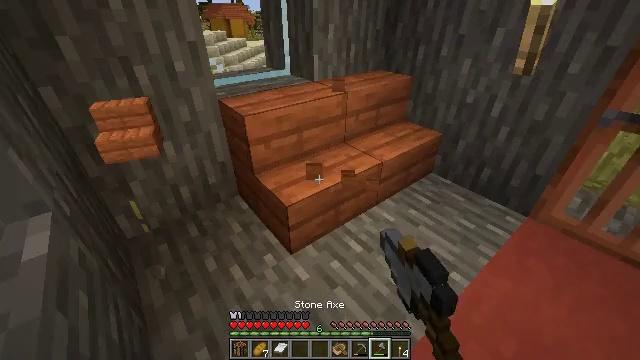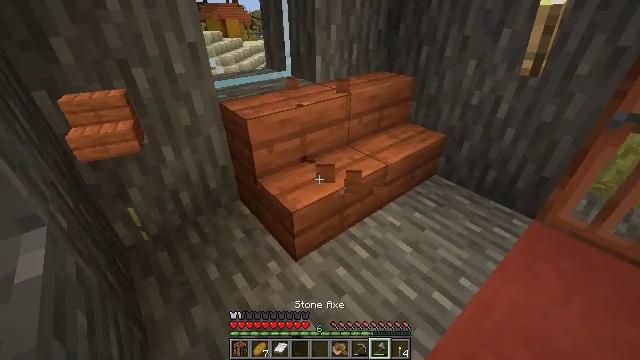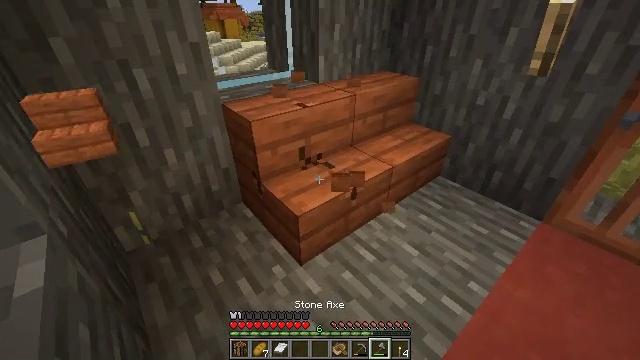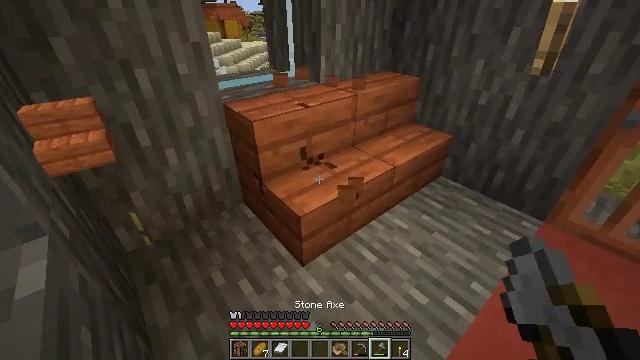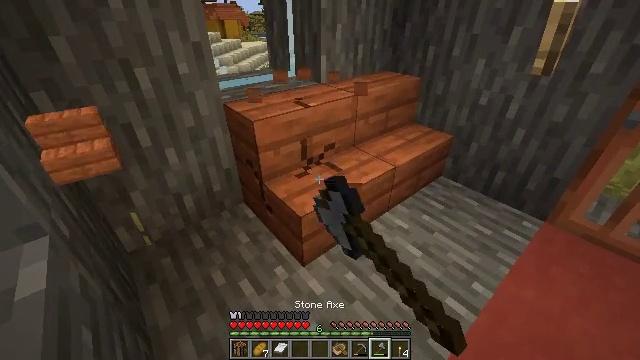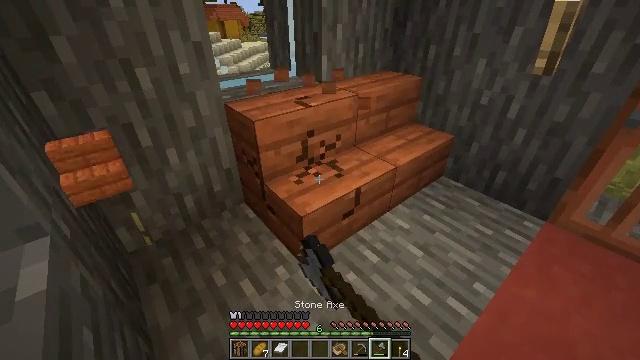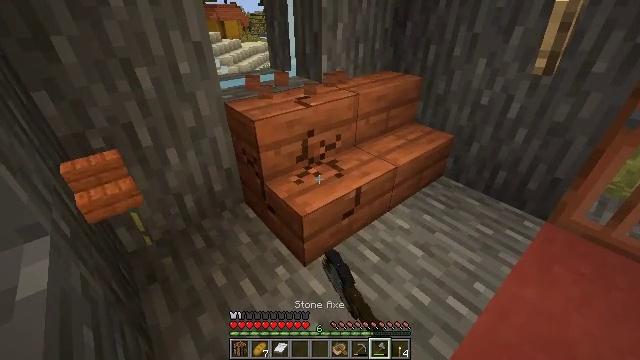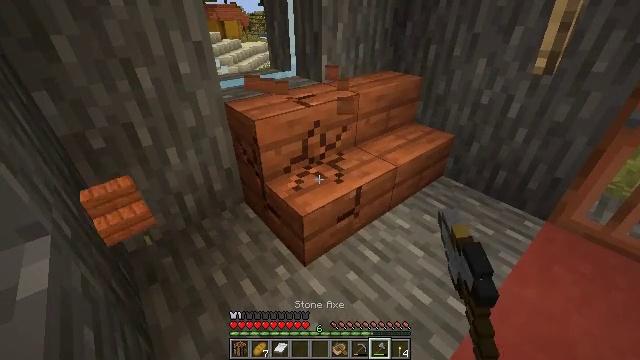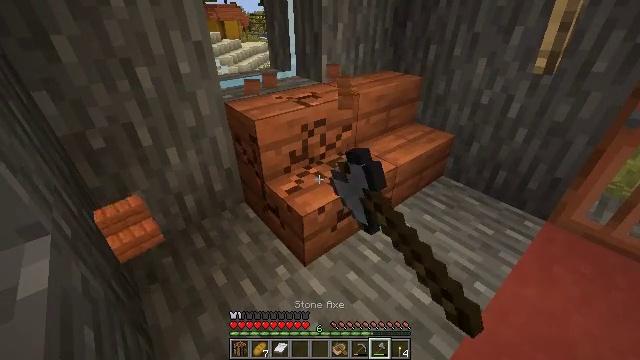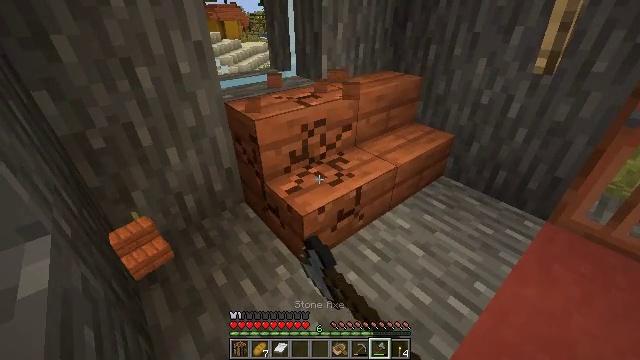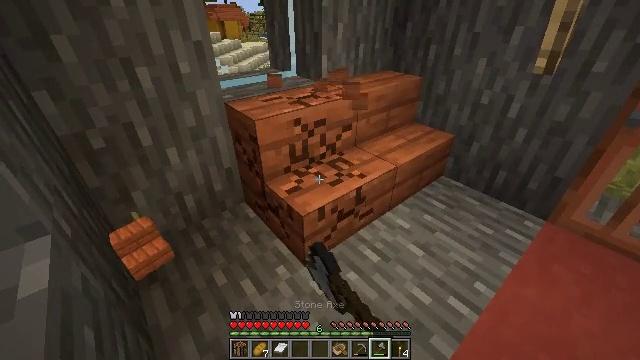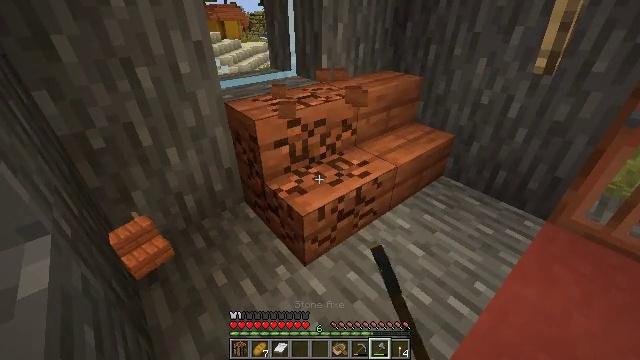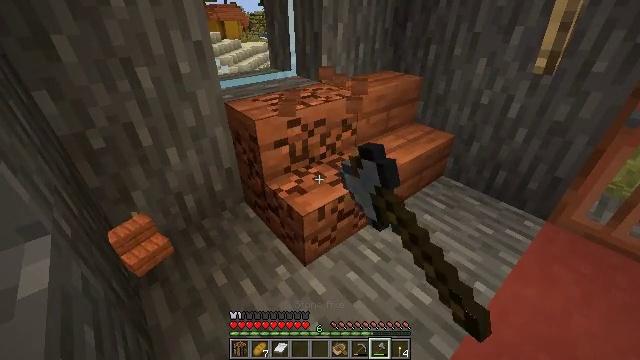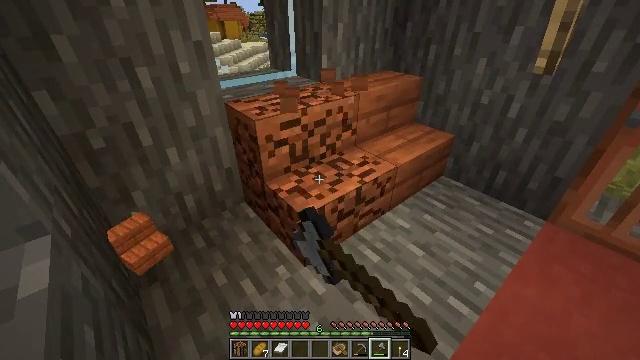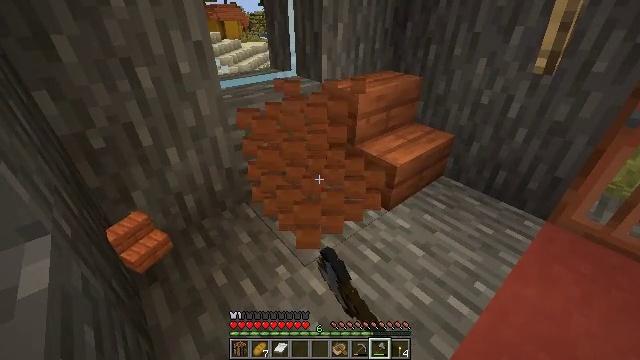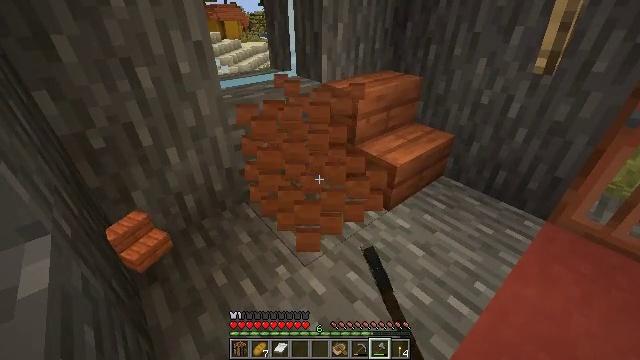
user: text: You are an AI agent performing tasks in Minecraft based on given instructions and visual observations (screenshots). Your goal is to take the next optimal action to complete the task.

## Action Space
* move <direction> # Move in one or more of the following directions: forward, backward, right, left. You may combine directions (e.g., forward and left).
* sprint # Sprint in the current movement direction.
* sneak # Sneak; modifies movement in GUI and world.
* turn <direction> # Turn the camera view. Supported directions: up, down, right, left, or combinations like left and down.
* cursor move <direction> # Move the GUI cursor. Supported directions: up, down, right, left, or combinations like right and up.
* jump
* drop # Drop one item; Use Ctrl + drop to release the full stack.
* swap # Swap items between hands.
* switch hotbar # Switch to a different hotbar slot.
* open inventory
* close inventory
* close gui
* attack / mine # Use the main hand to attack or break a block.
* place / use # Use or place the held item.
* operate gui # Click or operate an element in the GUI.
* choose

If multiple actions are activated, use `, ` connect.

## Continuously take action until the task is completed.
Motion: motion action
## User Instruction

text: Break the acacia stairs in your build.
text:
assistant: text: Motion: attack / mine
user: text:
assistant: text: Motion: attack / mine
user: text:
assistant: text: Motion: attack / mine
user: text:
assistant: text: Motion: attack / mine
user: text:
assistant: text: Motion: attack / mine
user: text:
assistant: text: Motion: attack / mine
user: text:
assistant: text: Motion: attack / mine
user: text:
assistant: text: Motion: attack / mine
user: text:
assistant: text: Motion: attack / mine
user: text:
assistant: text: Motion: attack / mine
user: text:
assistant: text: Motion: attack / mine
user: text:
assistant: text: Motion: attack / mine
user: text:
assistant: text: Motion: attack / mine
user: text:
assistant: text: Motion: attack / mine
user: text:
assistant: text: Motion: attack / mine
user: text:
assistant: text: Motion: attack / mine
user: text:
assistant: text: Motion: attack / mine
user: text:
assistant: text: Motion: attack / mine
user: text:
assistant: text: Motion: move forward and move left, turn right and up, attack / mine
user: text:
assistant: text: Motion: move forward and move left, turn right and up, attack / mine
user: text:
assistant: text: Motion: move forward and move left, turn right and up, attack / mine
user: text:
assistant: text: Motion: move forward and move left, attack / mine
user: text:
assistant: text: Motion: attack / mine
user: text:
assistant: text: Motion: attack / mine
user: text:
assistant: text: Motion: attack / mine
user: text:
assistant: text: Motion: attack / mine
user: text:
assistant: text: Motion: attack / mine
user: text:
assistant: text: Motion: attack / mine
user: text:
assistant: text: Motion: turn right, attack / mine
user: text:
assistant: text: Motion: turn right, attack / mine